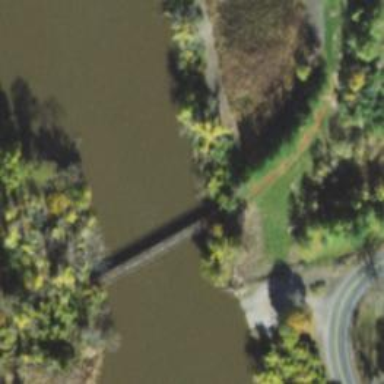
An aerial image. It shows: Disused railway bridge.